Question: This is what my GUI looks like now:

I want it to have the three columns to be equally distributed. To do this, I set each of the weights equal to 1/3. Obviously, it's not working.
Here is my code for creating the Frame:
'''
public static JPanel createLayout(int rows) {
JPanel product = new JPanel(new GridBagLayout());
String[] lables = {"School ", "Advanced #", "Novice # "};
double weight = .3333333333333;
GridBagConstraints c = new GridBagConstraints();
c.insets = new Insets(3, 3, 3, 3);
c.weightx = weight;
c.fill = GridBagConstraints.HORIZONTAL;
c.anchor = GridBagConstraints.CENTER;
c.gridy = 1;
for (int j = 0; j < lables.length; j++) {
c.gridx = j;
JLabel l = new JLabel(lables[j]);
product.add(l, c);
}
for (int i = 0; i < rows; i++) {
c.gridy++;
for (int j = 0; j < lables.length; j++) {
c.gridx = j;
JTextField f = new JTextField();
product.add(f, c);
}
}
c.gridy++;
c.gridx = 0;
c.anchor = GridBagConstraints.NORTHWEST;
c.fill = GridBagConstraints.NONE;
JPanel b = new JPanel();
JButton add = new JButton("+");
b.add(add);
JButton delete = new JButton("-");
b.add(delete);
product.add(b, c);
return product;
}
public static void main(String[] args) throws IOException {
JFrame frame = new JFrame("Debate Calculator");
JPanel debates = new JPanel();
frame.add(createLayout(5), BorderLayout.NORTH);
frame.pack();
frame.setVisible(true);
}
'''
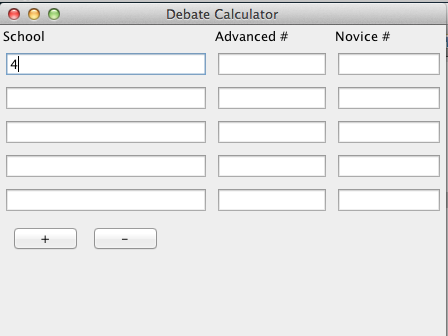
Answer: The problem is that you components are not equally sized to begin with. I can't explain exactly why it does what it does, but the size of your labels is each different because they have a different number of characters. I know you tried to make then the same size, but a " " is not the same as "W".
I changed your code to use the following and it seems to work:
'''
JTextField f = new JTextField(10);
'''
Now the width of each text field is greater than the label, so that is the width that is used to give each column a proportional size.
You might consider using a GridLayout. The default behaviour is to make each cell the same size.